Question: I have the following situation: a user can define a questionnaire by adding elements on the document definition template. It may add simple questions or questions with multiple selection or single selection. The following picture is the output.
The question is how i am able to send user defined data on server using ajax(a document may have multiple check boxes and multiple radio buttons).What I've tried to far is to get every element and store it into an array, but i am stuck on how to send it on server.
'''
$('#saveDocDef').click(function(){
//get the document definition name
var docName = $('#docName').val();
if(docName == ""){
alert("You need to choose a name for the document");
return;
}
//get the selected status
var docStatus = $('#selectStatus').val();
if(docStatus == ''){
alert("You need to select a valid status for the document");
return;
}
//create a form to serialize the defined elements
//make sure that the form doesn't exist
$('#frmSubmit').remove();
//append it to body
$('body').append('<form id="frmSubmit" action=""></form>');
//all elements are hidden
//append the name and the status of the document definition
$('#frmSubmit').append('<input type="hidden" id="name" value="'+ docName +'">');
$('#frmSubmit').append('<input type="hidden" id="status" value="'+ docStatus +'">');
/*************************QUESTION****************************/
//get all questions content
var questionText = $('.doc-def-quest-text');
$(questionText).each(function(index){
$('#frmSubmit').append('<input type="hidden" id="'+ questionText['index']+'" name="questionContent" value="'+ questionText.eq(index).val() +'">');
});
/**************************CHECK BOX*************************/
//get all checkboxes elements content
var ckbElements = $('.ckbElem');
//create new checkbox definition for each element
$(ckbElements).each(function(index){
var ckbQuest = $(ckbElements[index]).find('.ckbQuestionText').val();
$('#frmSubmit').append('<input type="hidden" id="'+ ckbElements['index']+'" name="question" value="'+ ckbQuest +'">');
var predefinedAnswers = $(ckbElements[index]).find('.ckbOptions')[0];
$(predefinedAnswers).each(function(i){
$('#frmSubmit').append('<input type="hidden" id="'+ predefinedAnswers['i']+'" name="options" value="'+predefinedAnswers.options[i].text +'">');
});
});
/**************************RADIO***************************/
//get all radio elements content
var radioElements = $('.radioElem');
//create new radio definition for each element
$(radioElements).each(function(index){
var radioQuest = $(radioElements[index]).find('.radioQuestionText').val();
$('#frmSubmit').append('<input type="hidden" id="'+ radioElements['index']+'" name="question" value="'+ radioQuest +'">');
var predefinedAnswers = $(radioElements[index]).find('.radioOptions')[0];
$(predefinedAnswers).each(function(i){
$('#frmSubmit').append('<input type="hidden" id="'+ predefinedAnswers['i']+'" name="options" value="'+predefinedAnswers.options[i].text +'">');
});
});
var result = $('form').serialize();
$( "#results" ).text( result );
$.ajax({
url :"/eMuse/admin/saveDocument",
dataType: 'json',
accepts :{
xml : 'text/xml',
text: 'text/plain'
},
data : {request : result},
success : function(response){
//do something
}
});
});
'''
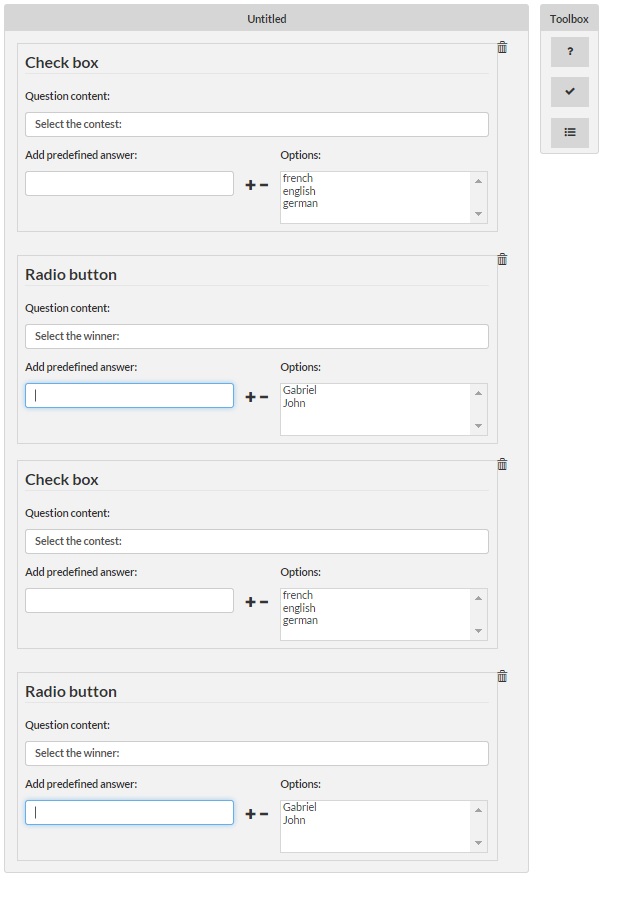
Answer: the form elements with multiple selections give the same form name:
for example:
'''
<input type="checkout" name="language[]" value="english">
<input type="checkout" name="french[]" value="english">
'''
( the [] will send the information in an array )
you can use <URL> and send it as a post or get method.
'''
$("#idForm").submit(function() {
var url = "path/to/your/script.php"; // the script where you handle the form input.
$.ajax({
type: "POST",
url: url,
data: $("#idForm").serialize(), // serializes the form's elements.
success: function(data)
{
alert(data); // show response from the php script.
}
});
return false; // avoid to execute the actual submit of the form.
});
'''